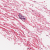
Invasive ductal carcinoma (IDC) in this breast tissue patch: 0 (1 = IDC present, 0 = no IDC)